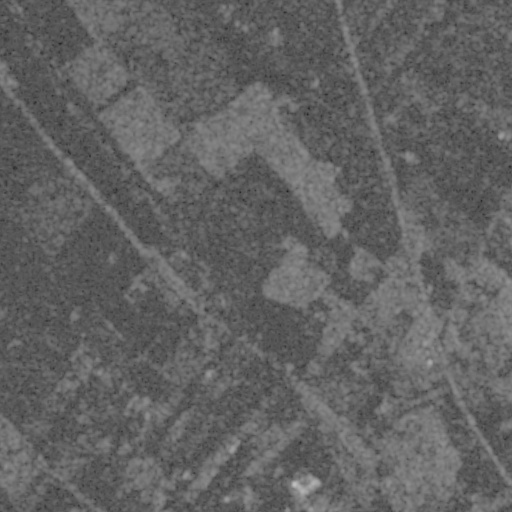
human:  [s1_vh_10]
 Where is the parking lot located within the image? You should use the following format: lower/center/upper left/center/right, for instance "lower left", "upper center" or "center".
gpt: The parking lot is located in the lower center of the image.
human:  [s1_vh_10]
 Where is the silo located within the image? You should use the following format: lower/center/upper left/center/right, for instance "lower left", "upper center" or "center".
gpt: The silo is located in the lower center of the image.
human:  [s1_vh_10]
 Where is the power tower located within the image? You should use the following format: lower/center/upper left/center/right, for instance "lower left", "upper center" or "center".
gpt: There is no power tower in the image.

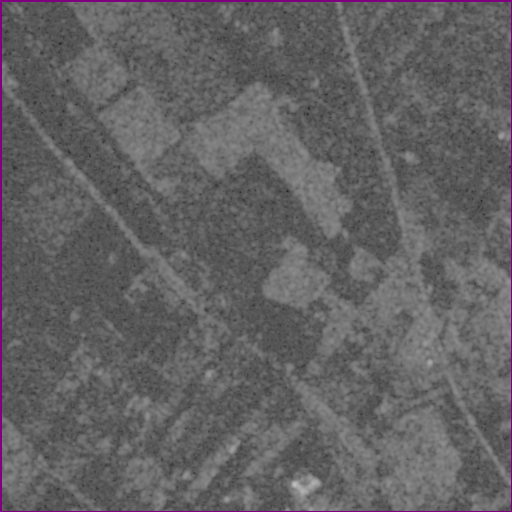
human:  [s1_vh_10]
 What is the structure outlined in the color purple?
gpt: The structure outlined in purple is a crop field.
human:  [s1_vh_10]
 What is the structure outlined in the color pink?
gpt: There is no pink outline.